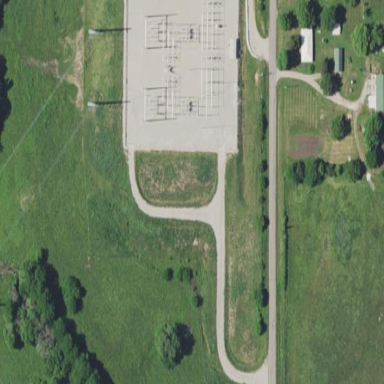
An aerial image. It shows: Transmission-level power substation.